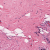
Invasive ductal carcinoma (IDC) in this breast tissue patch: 0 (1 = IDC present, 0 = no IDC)